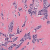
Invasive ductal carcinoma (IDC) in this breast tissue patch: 1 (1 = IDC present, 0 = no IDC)